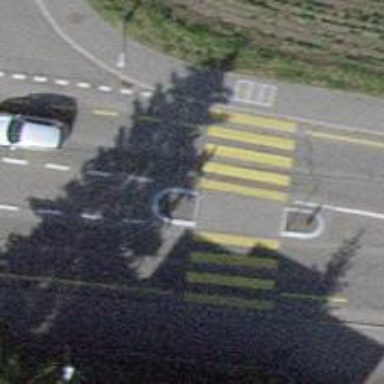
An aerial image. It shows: Marked zebra crossing with island.